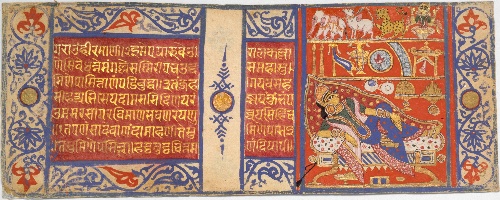
Artist: Master of the Jaunpur Kalpasutra
Artist bio: Indian
Date: ca. 1465
Object type: Folio
Classification: Paintings
Medium: Opaque watercolor on paper
Culture: India, (Gujarat, Jaunpur)
Dimensions: Overall: 4 5/8 x 11 1/2 in. (11.8 x 29.2 cm)
Department: Asian Art
Credit line: Purchase, Cynthia Hazen Polsky Gift, 1992
Accession year: 1992
Repository: Metropolitan Museum of Art, New York, NY
Tags: Women|Elephants